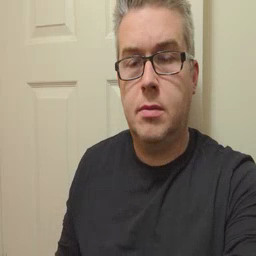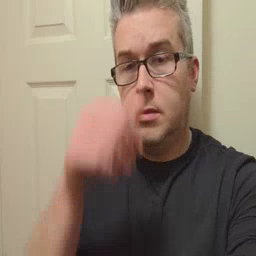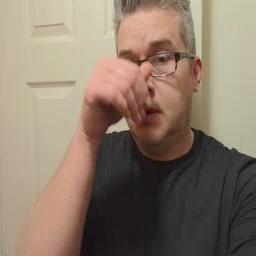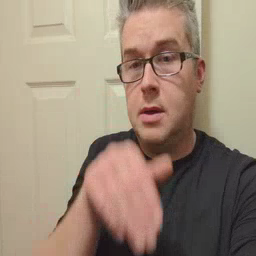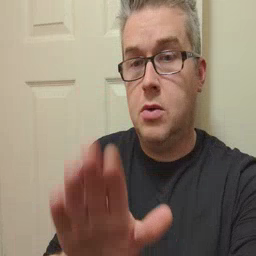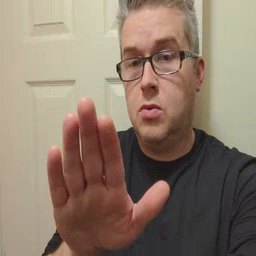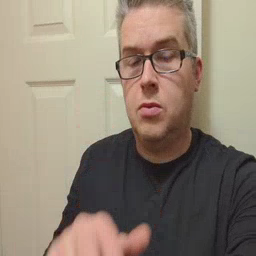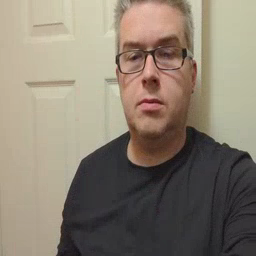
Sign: elephant